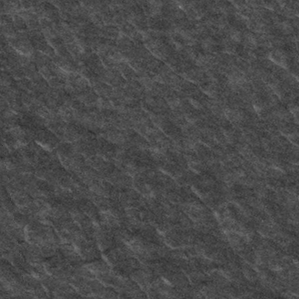
Label: frost